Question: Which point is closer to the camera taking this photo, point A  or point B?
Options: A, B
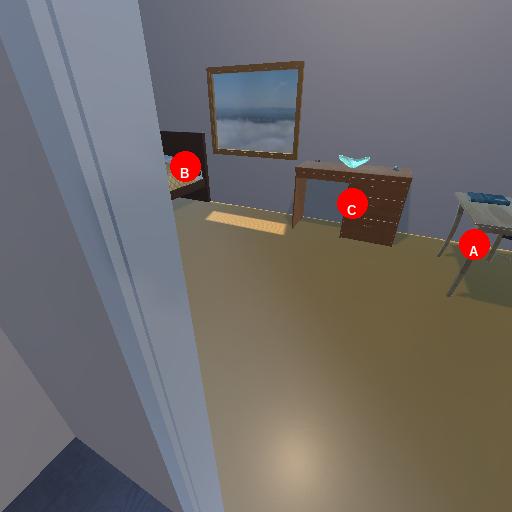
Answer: A